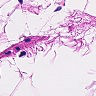
Metastatic tissue present: no